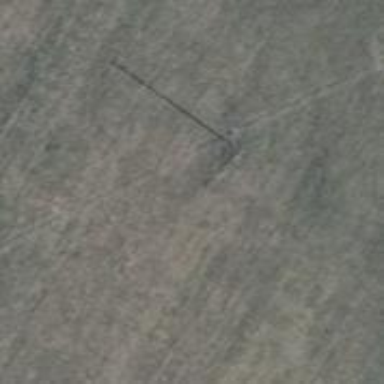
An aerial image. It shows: Power pole.